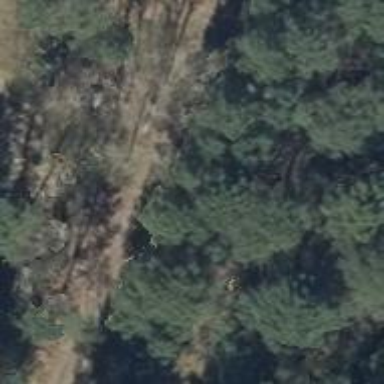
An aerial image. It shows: Well-maintained track road of grade 1.